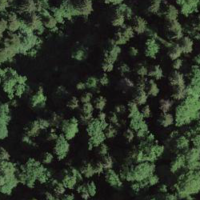
EUNIS habitat code: 43
Species observed at this site:
Petasites albus